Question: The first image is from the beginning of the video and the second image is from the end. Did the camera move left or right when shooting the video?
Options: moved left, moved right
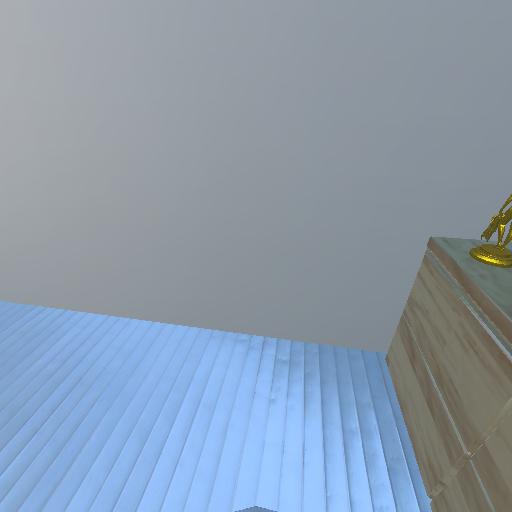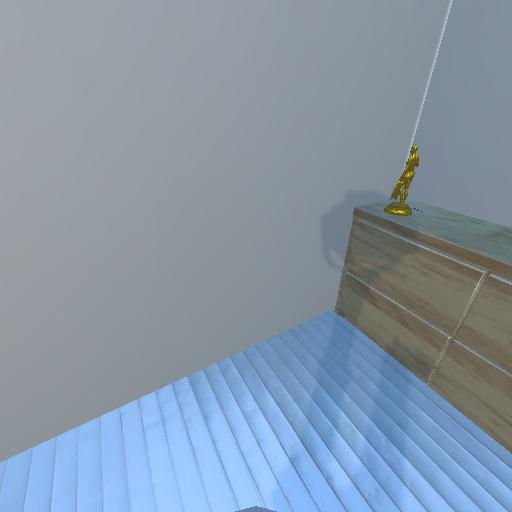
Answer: moved left